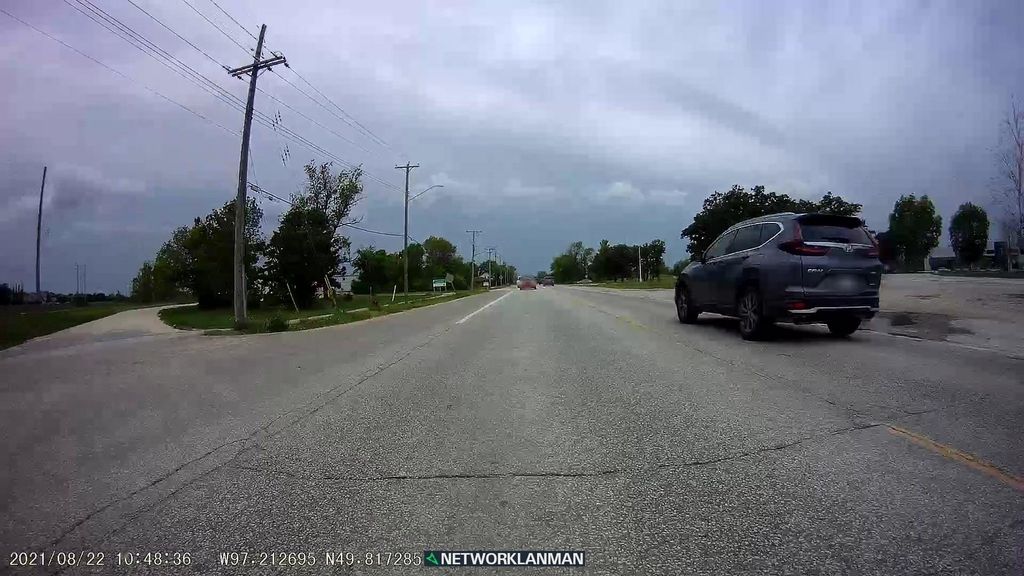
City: winnipeg